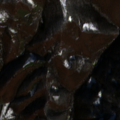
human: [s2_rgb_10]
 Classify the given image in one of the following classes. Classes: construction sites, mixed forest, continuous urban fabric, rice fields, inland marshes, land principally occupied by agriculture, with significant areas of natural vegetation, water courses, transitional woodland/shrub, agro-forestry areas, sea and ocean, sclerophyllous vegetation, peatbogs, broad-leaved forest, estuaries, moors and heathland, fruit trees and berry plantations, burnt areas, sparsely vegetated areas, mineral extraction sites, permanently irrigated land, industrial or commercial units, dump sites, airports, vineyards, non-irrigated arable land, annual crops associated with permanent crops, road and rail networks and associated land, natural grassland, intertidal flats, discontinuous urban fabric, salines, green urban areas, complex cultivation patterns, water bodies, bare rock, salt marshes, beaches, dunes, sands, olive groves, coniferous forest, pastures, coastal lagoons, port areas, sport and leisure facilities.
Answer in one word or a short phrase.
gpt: land principally occupied by agriculture, with significant areas of natural vegetation, broad-leaved forest, transitional woodland/shrub